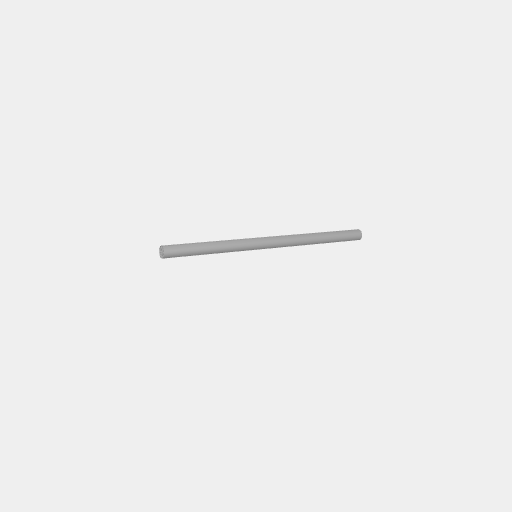
Part: GoTUBE624